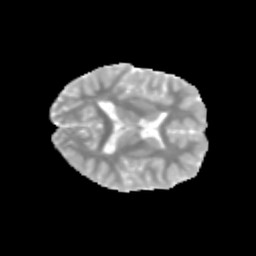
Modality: MD
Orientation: axial
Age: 12
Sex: male
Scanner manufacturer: siemens
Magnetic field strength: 3 T
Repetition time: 3.8 s
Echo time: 0.07 s